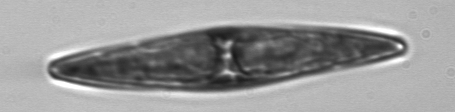
Label: Pleurosigma